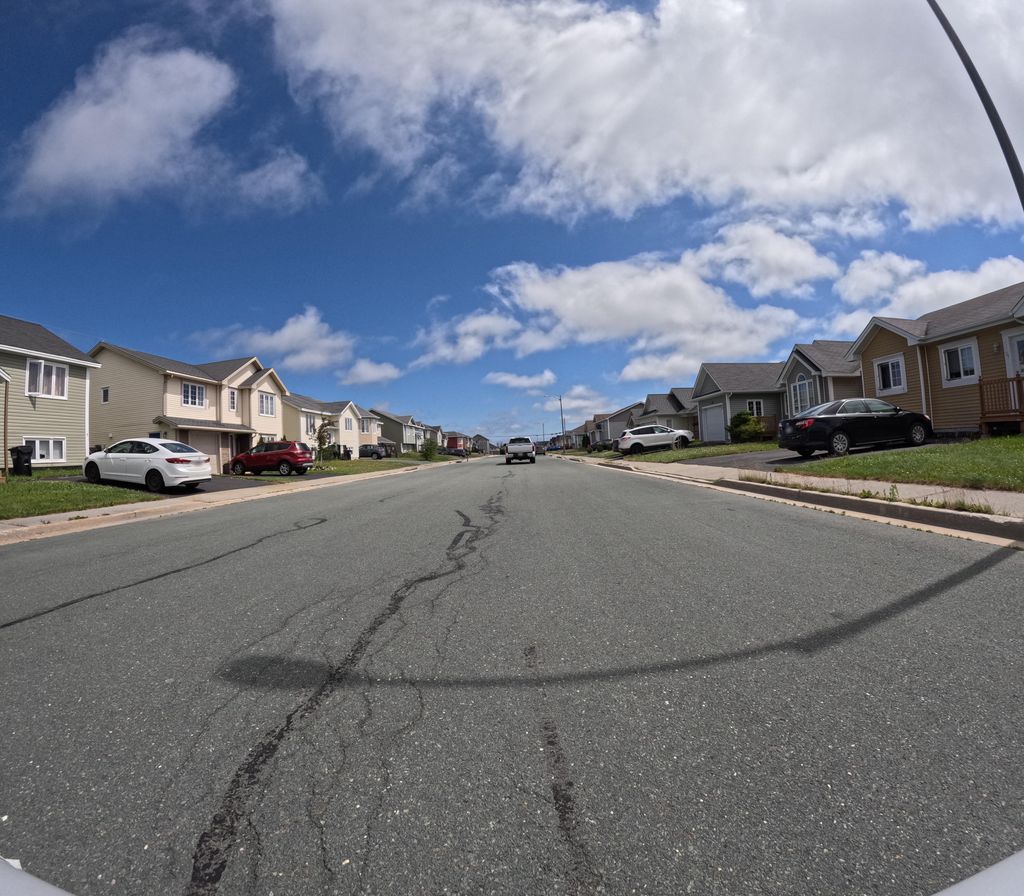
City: st_johns